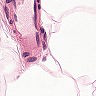
Metastatic tissue present: no